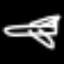
Label: airplane